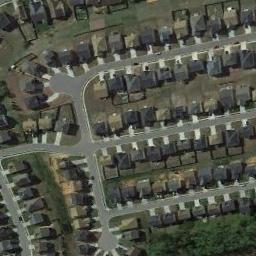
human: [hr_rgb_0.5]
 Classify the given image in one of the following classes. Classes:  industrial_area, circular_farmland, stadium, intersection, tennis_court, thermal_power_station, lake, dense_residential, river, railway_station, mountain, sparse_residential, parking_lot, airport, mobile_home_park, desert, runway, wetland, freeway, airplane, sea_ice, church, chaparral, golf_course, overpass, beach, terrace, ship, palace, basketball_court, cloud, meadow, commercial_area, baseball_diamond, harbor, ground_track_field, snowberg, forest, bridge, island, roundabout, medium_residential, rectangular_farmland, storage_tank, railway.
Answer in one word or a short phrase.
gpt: dense_residential